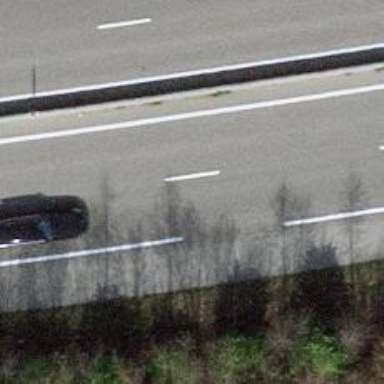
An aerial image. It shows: Asphalt trunk highway designated as motorroad.